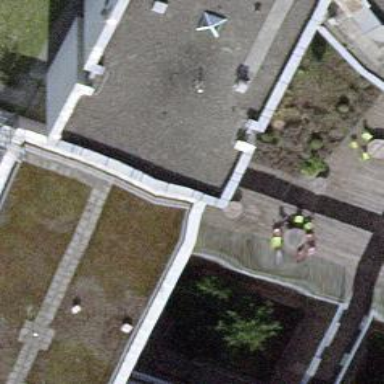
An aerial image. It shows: Set of concrete steps.